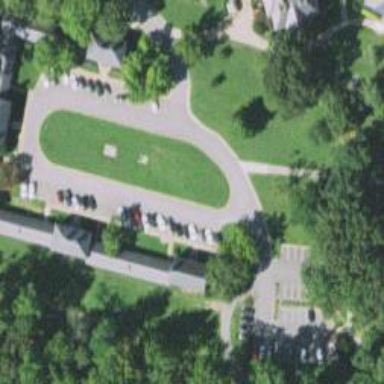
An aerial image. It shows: Dormitory building.